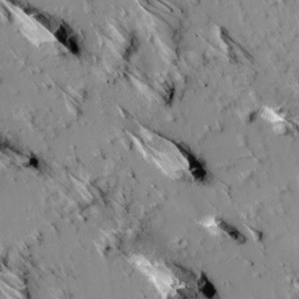
Label: non_frost